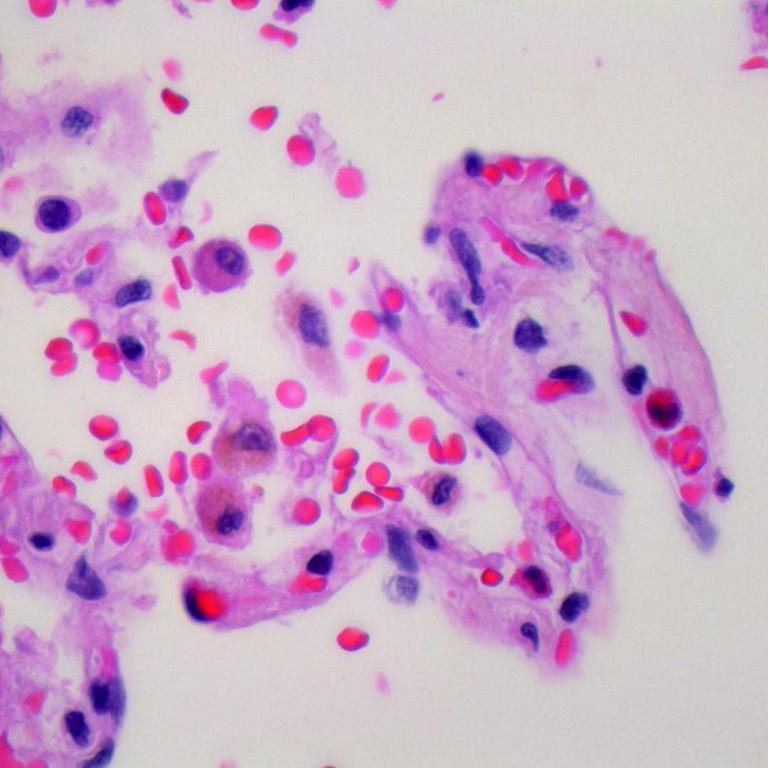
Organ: lung
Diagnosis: benign